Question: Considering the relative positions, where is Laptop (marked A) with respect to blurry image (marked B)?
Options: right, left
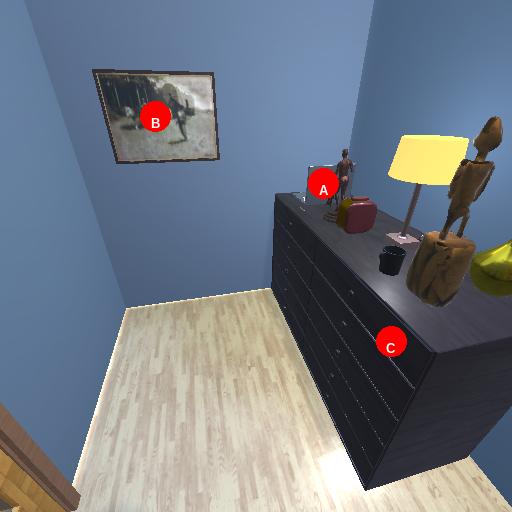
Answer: right